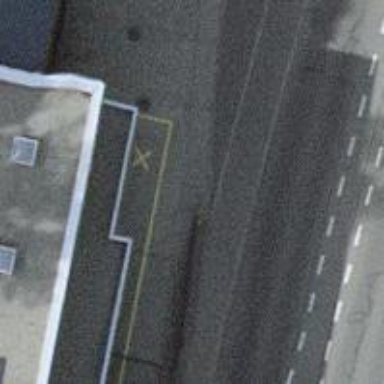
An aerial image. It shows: Sidewalk along the footway.